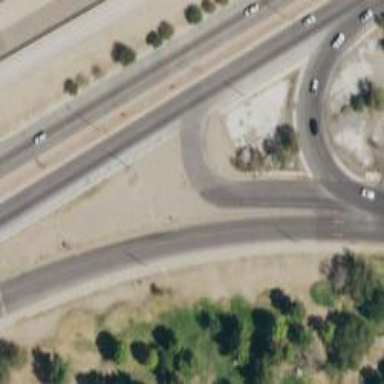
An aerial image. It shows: Primary link highway.